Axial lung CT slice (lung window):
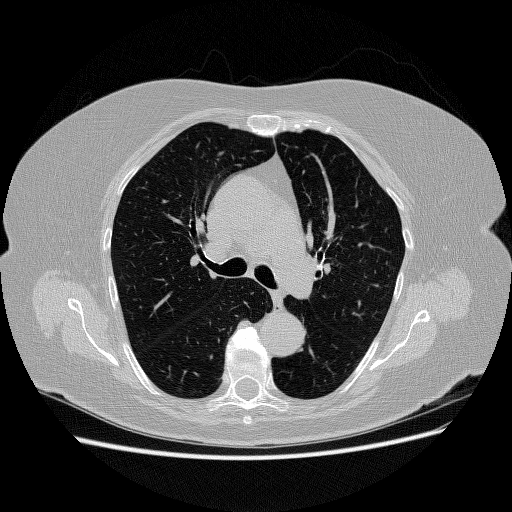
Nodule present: no